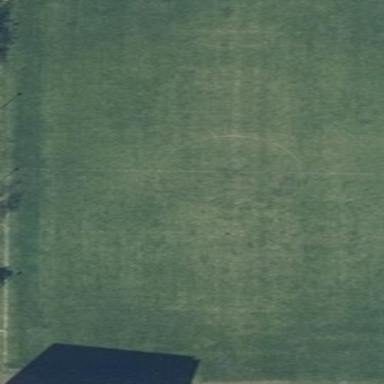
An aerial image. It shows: Soccer pitch for outdoor sports and leisure activities.